Question: Have a look at the picture

This is how Share button looks like in action bar.
Here's the code I use in menu xml file:
'''
<item
android:id="@+id/menu_item_share"
android:showAsAction="ifRoom"
android:title="Share"
android:actionProviderClass=
"android.widget.ShareActionProvider" />
'''
Is it possible to remove that border or change its color?
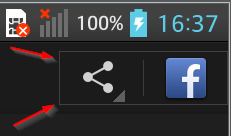
Answer: You need to use custom background.
This might help:
<URL>